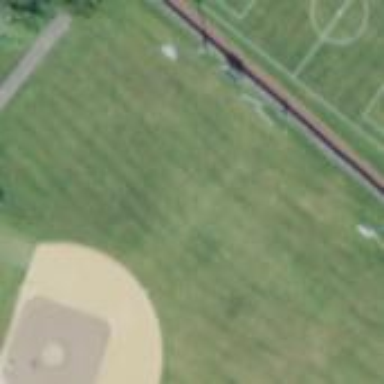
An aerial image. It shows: Lacrosse pitch for leisure sports activities.